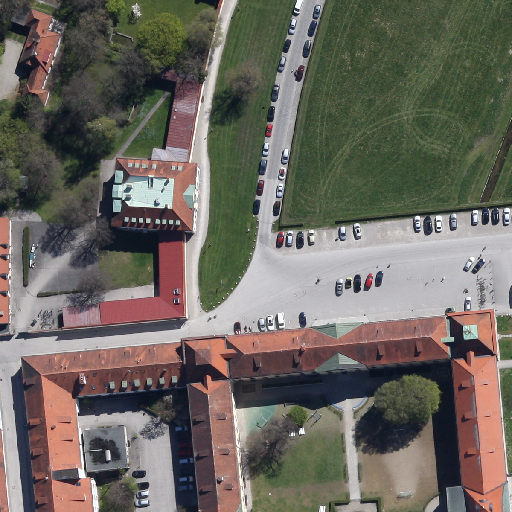
Referring expression: road